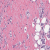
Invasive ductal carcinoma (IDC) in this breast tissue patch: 1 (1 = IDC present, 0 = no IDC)